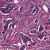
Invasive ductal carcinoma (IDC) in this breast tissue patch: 1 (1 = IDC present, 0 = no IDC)